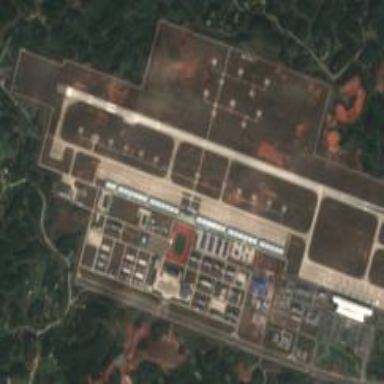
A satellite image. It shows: Runway at airport.